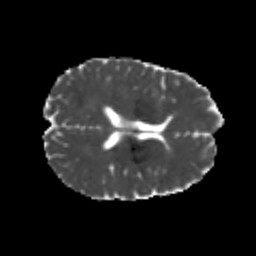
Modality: MD
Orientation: axial
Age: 20
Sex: male
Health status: healthy
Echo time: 0.074 s